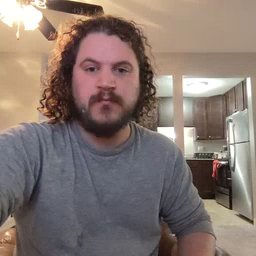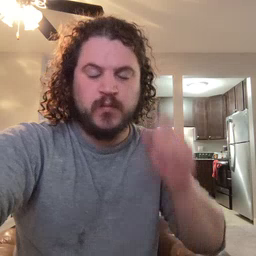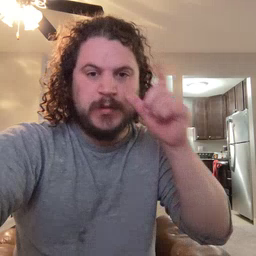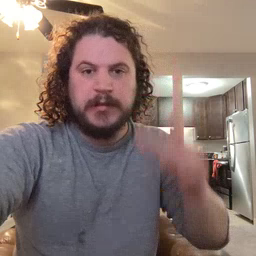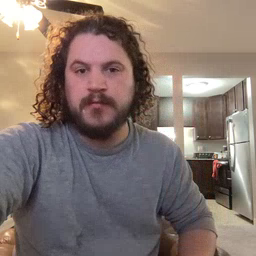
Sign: wake